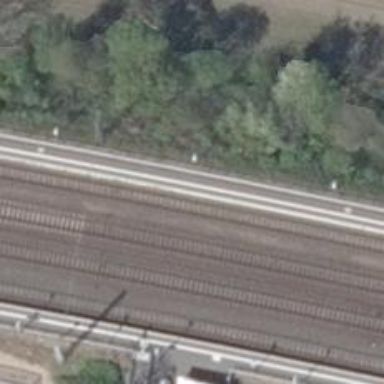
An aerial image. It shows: Close-up of railway platform edge.